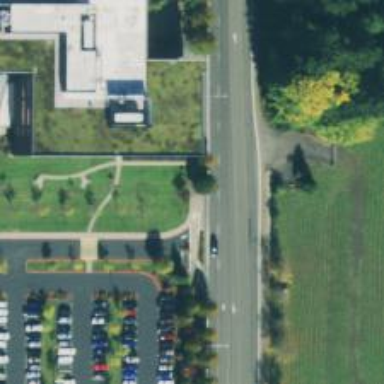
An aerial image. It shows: Footway.